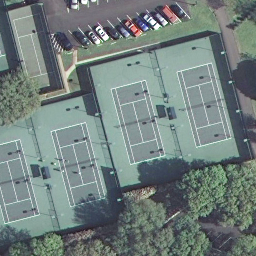
Label: tennis court